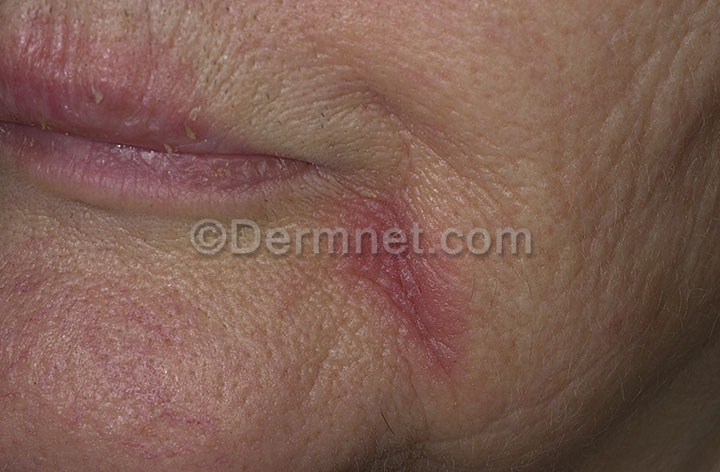
Disease: Tinea Ringworm Candidiasis and other Fungal Infections